Question: I should like know how I can fix different image alignment and remove margin. I want to align items in the center but there is a part of iamge that I think is margin that I can't remove. The part I want remove is the orange zone

'''
.content {
display: flex;
justify-content: space-around;
align-items: center;
padding: 20px;
width: 100%;
}
.content__row {
display: flex;
width: 100%;
margin: 5px 0;
}
.content__img {
display: flex;
width: 80%;
height: 90%;
padding: 0%;
}
.content__a {
text-decoration: none;
align-items: center;
}
.content__p {
align-items: center;
text-align: center;
width: 80%;
font-size: 35px;
font-weight: 900;
font-family: 'Ubuntu', sans-serif;
color: rgb(39, 39, 255);
}
'''
'''
<div class="content">
<div class="content__row">
<a class="content__a" href="#">
<img class="content__img" src="https://via.placeholder.com/300x600" alt="">
<p class="content__p">COMPILARE
<br>
<span class="content__span">730?</span>
</p>
</a>
<a class="content__a" href="#">
<img class="content__img" src="https://via.placeholder.com/300x600" alt="">
<p class="content__p">CALCOLARE
<br>
<span class="content__span">L'ISEE?</span>
</p>
</a>
<a class="content__a" href="#">
<img class="content__img" src="https://via.placeholder.com/300x600" alt="">
<p class="content__p">CALCOLARE
<br>
<span class="content__span">L'ISEE?</span>
</p>
</a>
</div>
</div>
'''
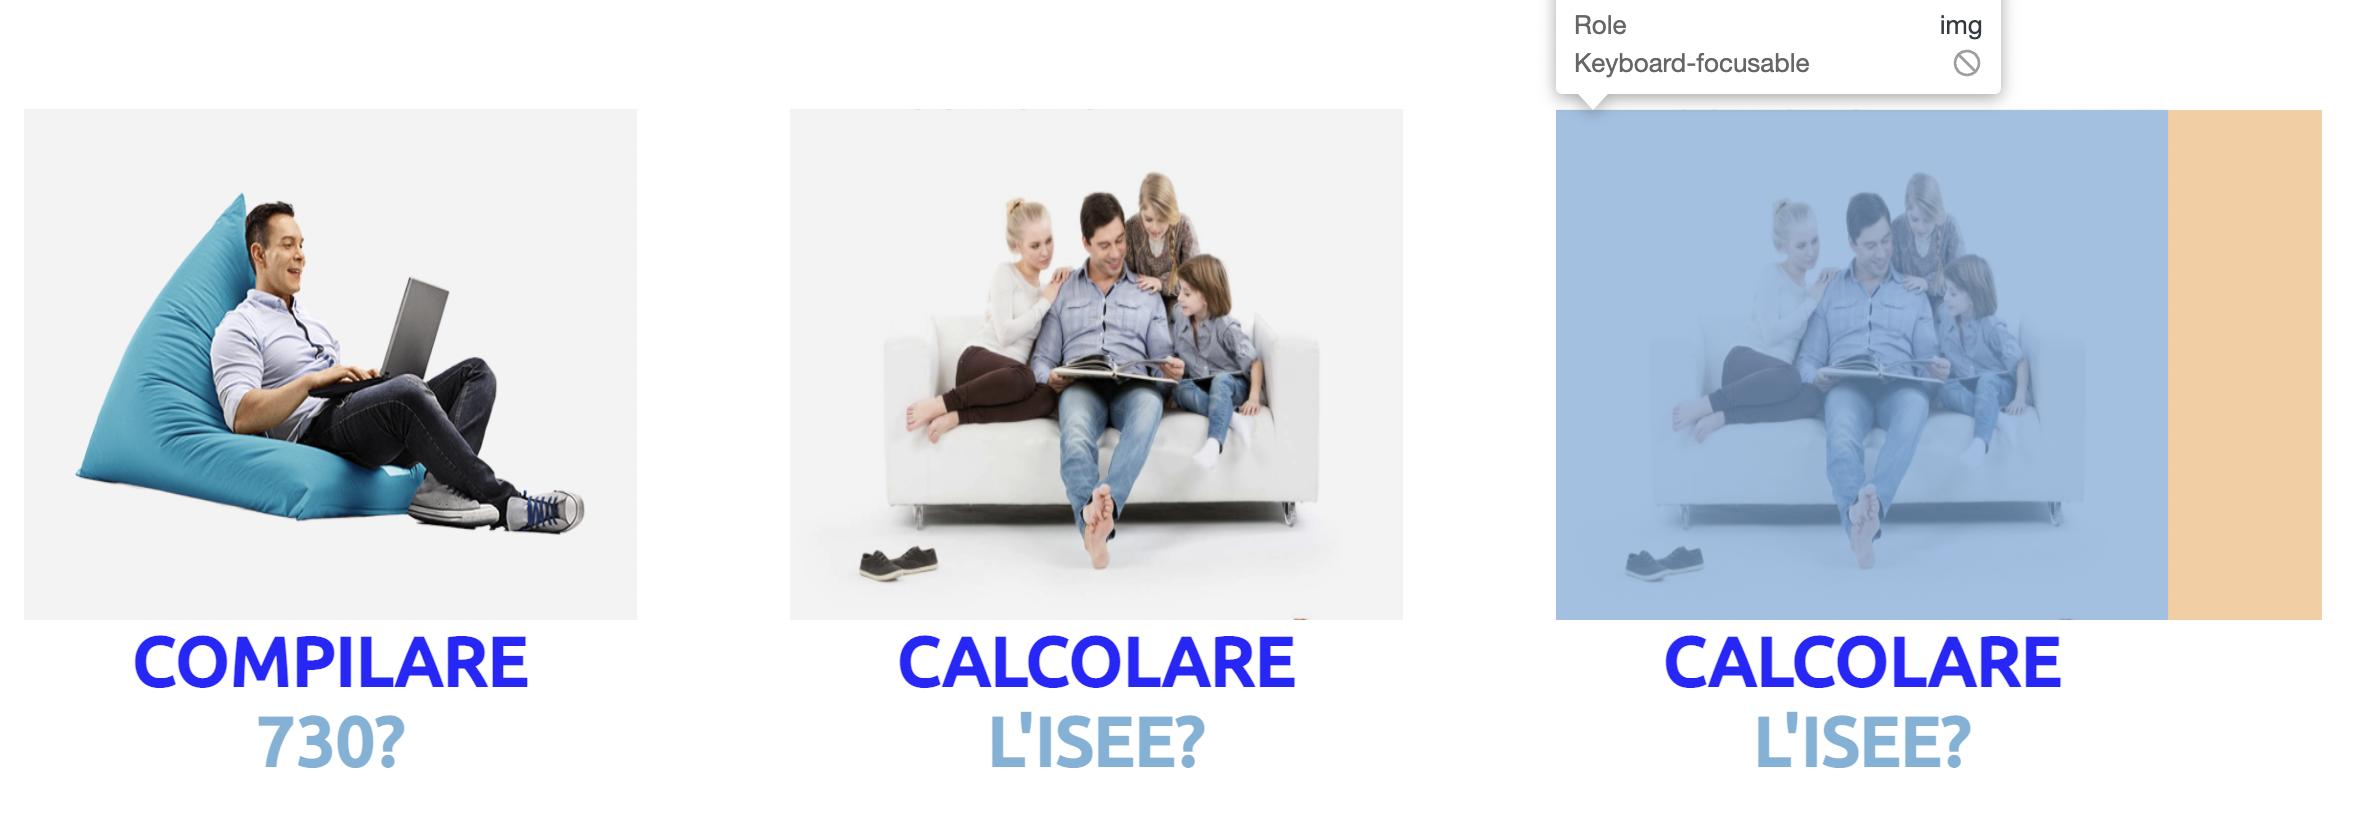
Answer: Well, basically you've given your '<a>''s a width of 30%, and there's no justify-content property on that flexbox (.content__row), so there's 10% left over on the right. Add 'justify-content: space-between; (or around)' into your .column__row class.
Some comments:
I'm not sure why you're adding 'flex' onto your images. If you turn your '<a>''s into column flexboxes then you'll get rid of the 'space' character between your image and '<p>' tags (a common problem).
Look into adding the 'object-fit: cover;' property onto your images, then you can resize them without worrying about the images distorting.